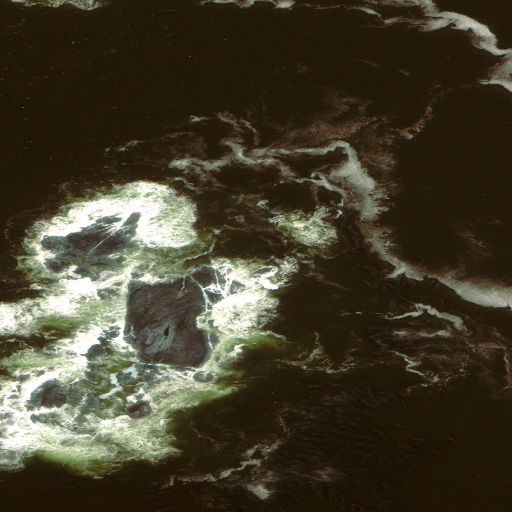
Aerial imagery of island in Alaska named Raso Rock containing only unknown